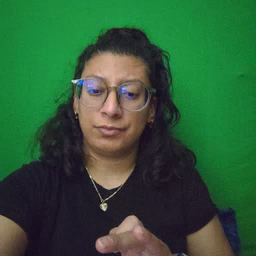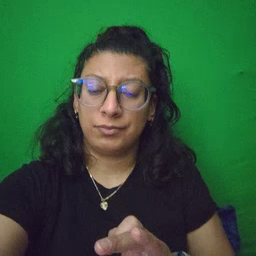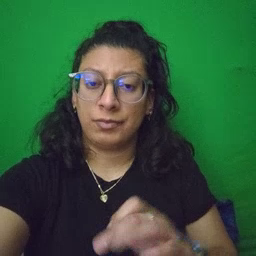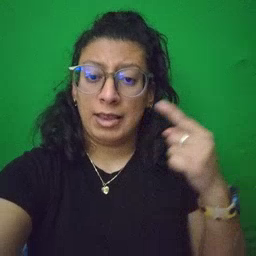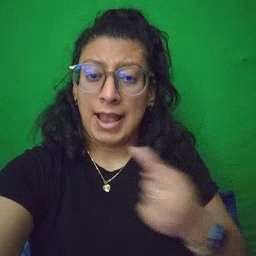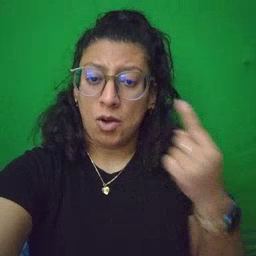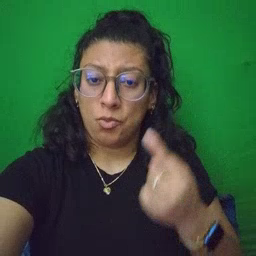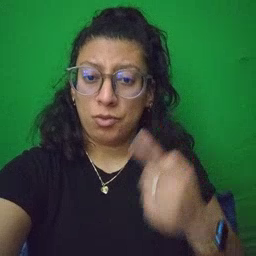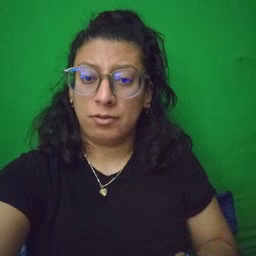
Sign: owie